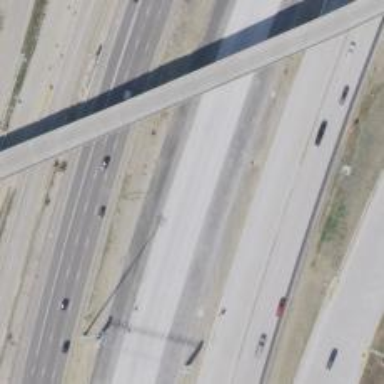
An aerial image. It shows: View of motorway.